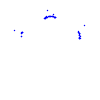
Particle: proton